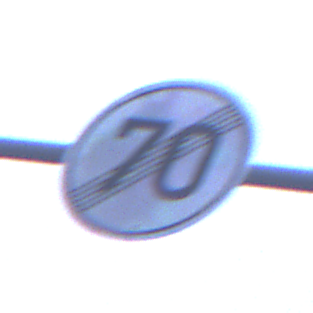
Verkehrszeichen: EndeGeschwindigkeit70
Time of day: SunriseSunset
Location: Outdoor (Urban)
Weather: Overcast
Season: NotSpecified
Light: Natural